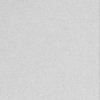
Label: dusty